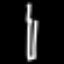
Label: fork